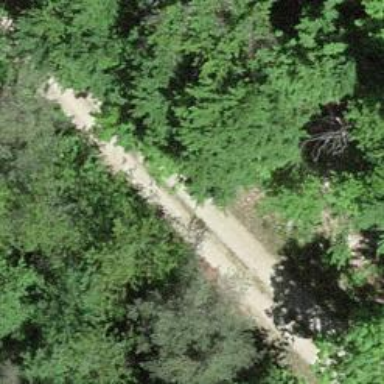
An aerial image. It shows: Road with steps.